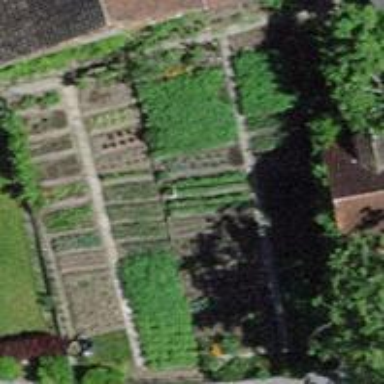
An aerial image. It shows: Garden area designated for leisure land.